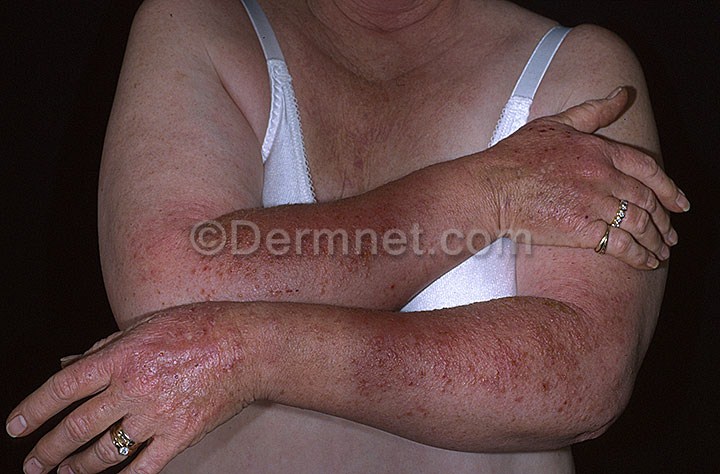
Disease: Light Diseases and Disorders of Pigmentation